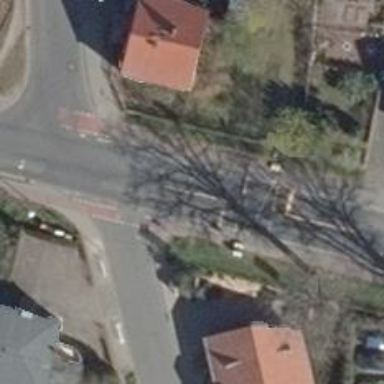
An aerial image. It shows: Road with traffic signals for signaling.